Interaction volume radius: 10 \u00c5
Interaction volume height: 10 \u00c5
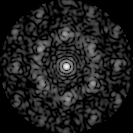
Disorder parameter: 0.6994